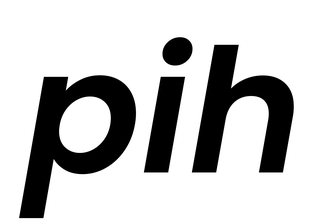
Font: Poppins-SemiBoldItalic